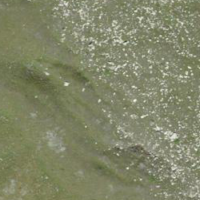
EUNIS habitat code: 26
Species observed at this site:
Capreolus capreolus